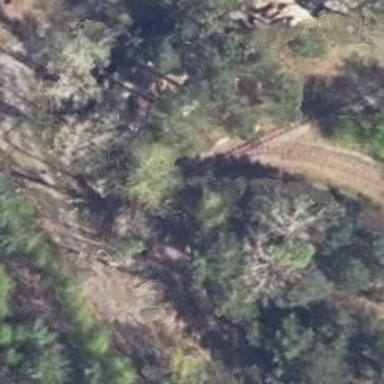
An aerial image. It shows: Preserved narrow gauge railway.